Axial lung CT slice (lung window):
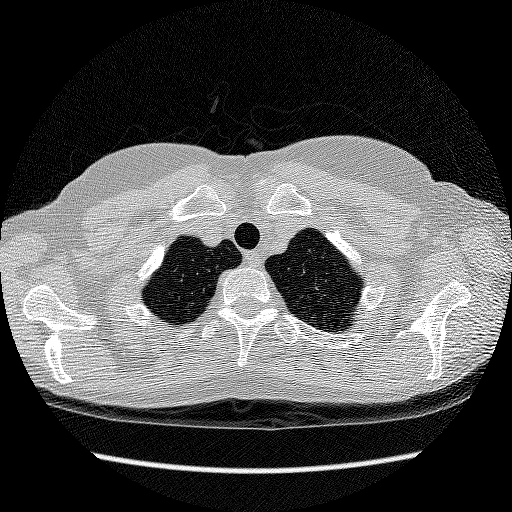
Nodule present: no